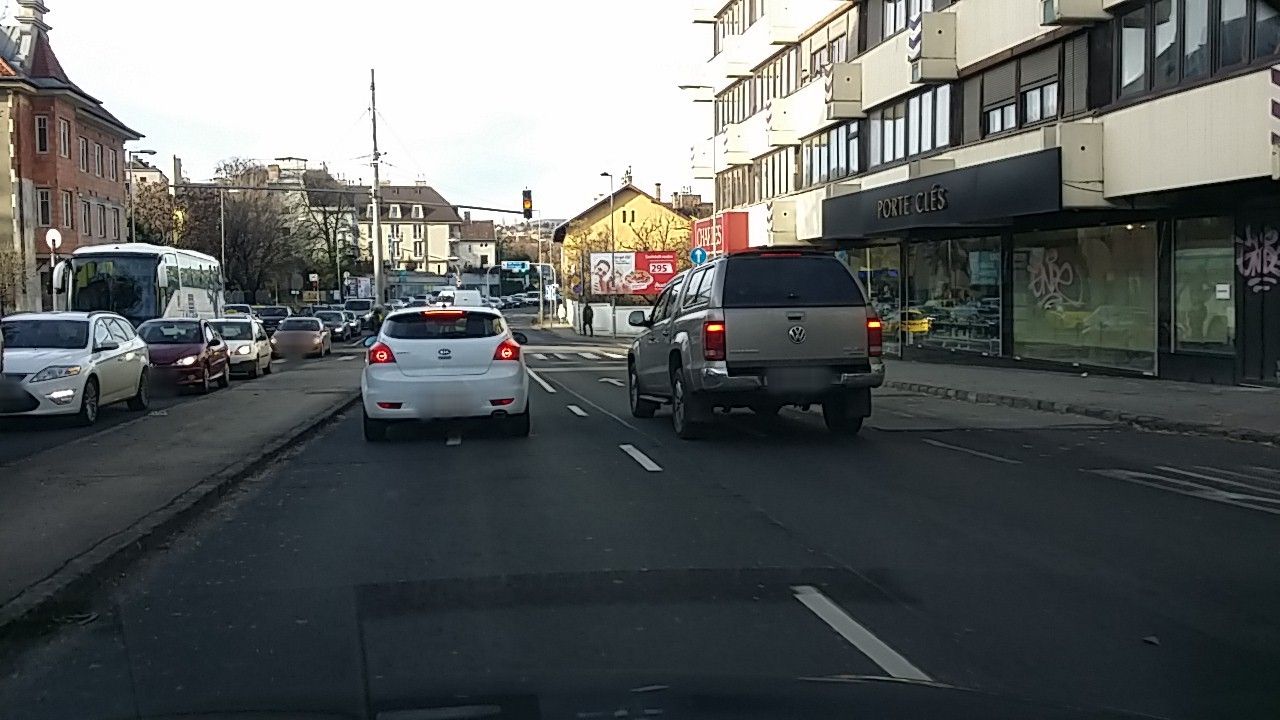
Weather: clear
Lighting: day
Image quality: good
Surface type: driving surface
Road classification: primary
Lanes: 2
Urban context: urban centre
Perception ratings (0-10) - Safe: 2.06, Lively: 8.31, Beautiful: 8.76, Boring: 1.13, Depressing: 5.3, Wealthy: 8.14